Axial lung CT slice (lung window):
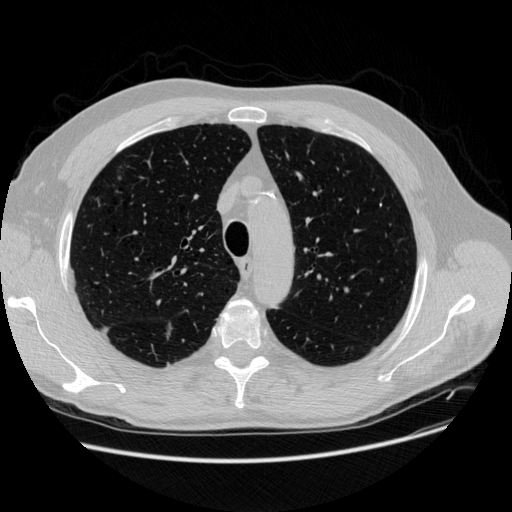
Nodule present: no